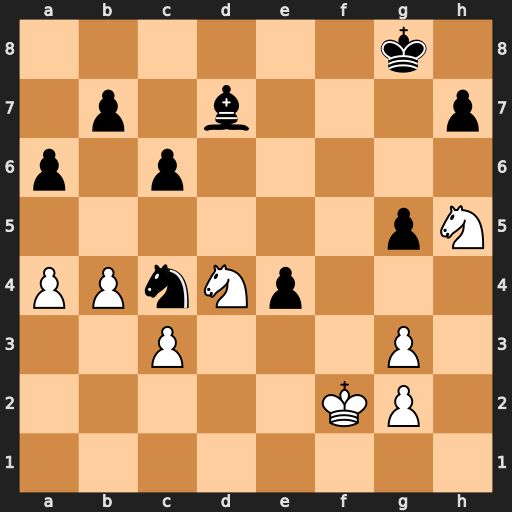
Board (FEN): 6k1/1p1b3p/p1p5/6pN/PPnNp3/2P3P1/5KP1/8
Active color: w
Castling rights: -
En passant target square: -
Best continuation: Nf6+ Kf7 Nxd7